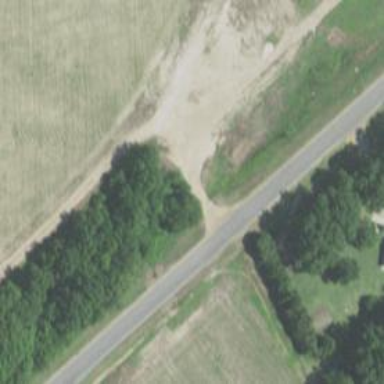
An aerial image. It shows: Secondary road.